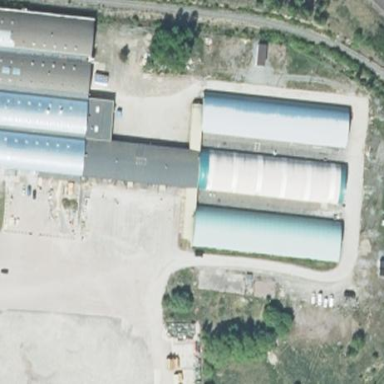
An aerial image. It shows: Industrial building.